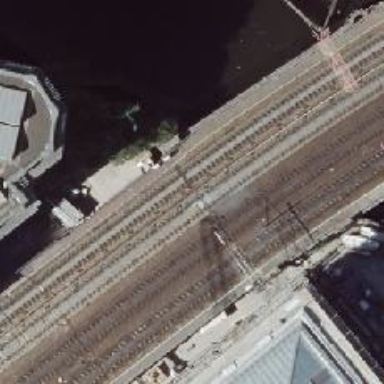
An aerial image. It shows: Viaduct bridge carrying electrified light rail. The railway uses ballastless track.